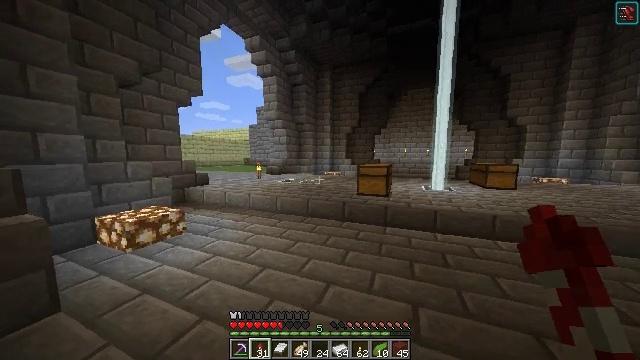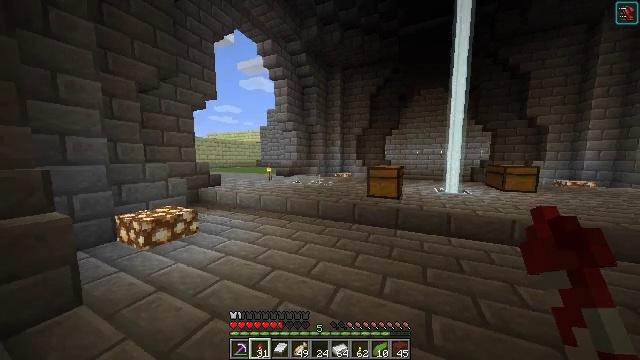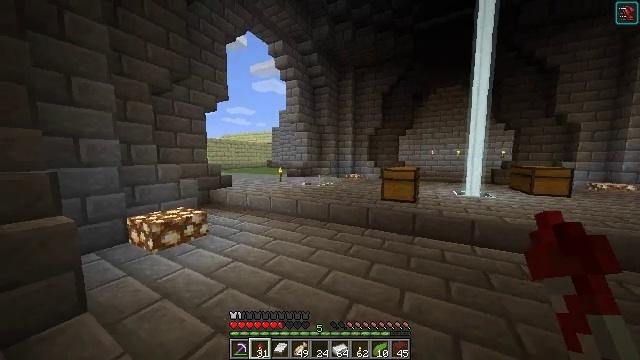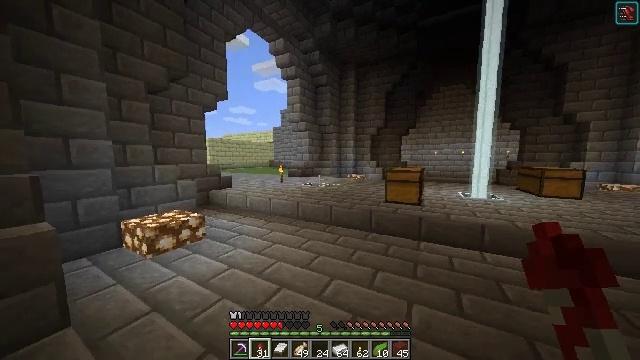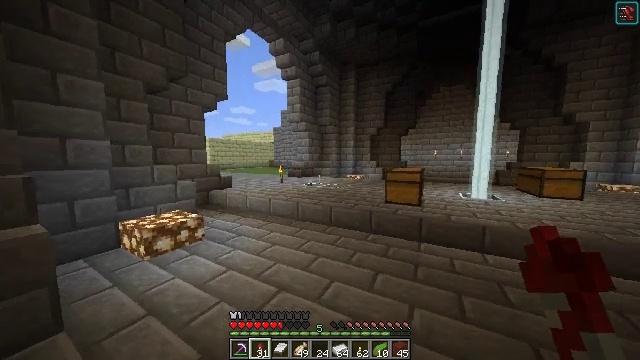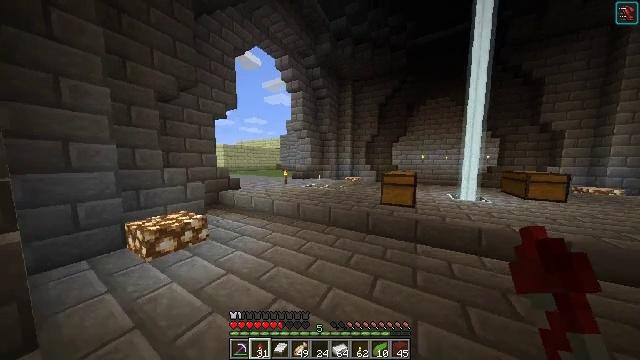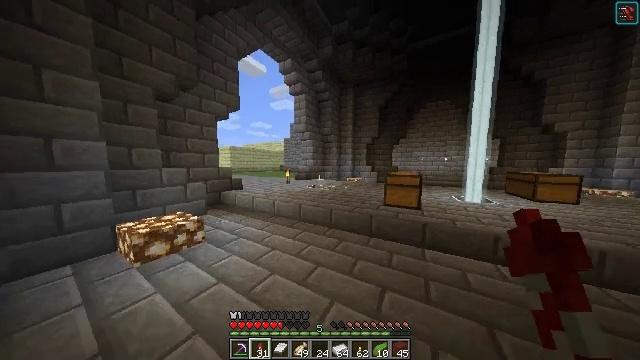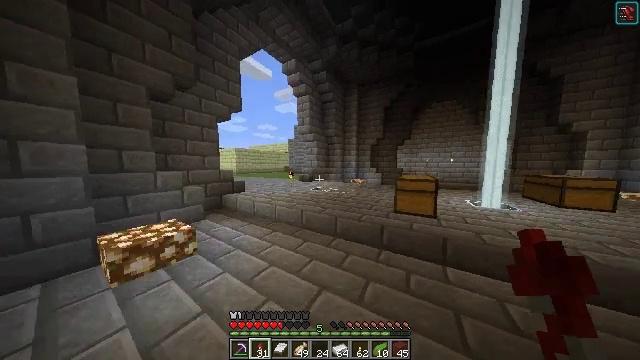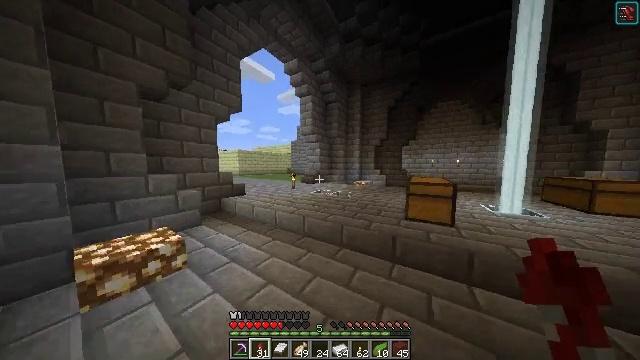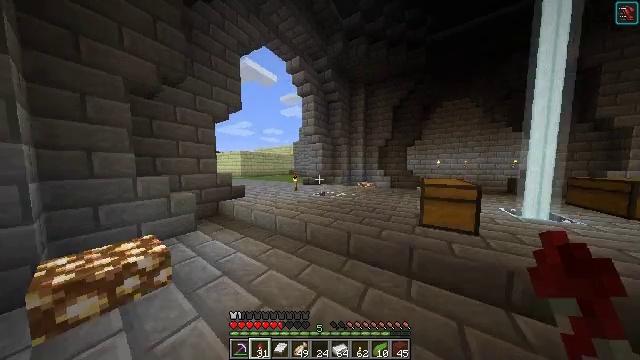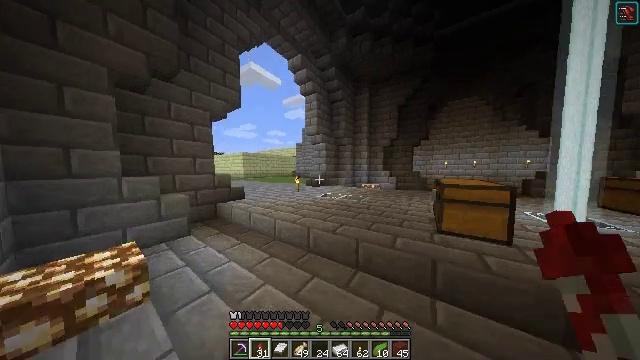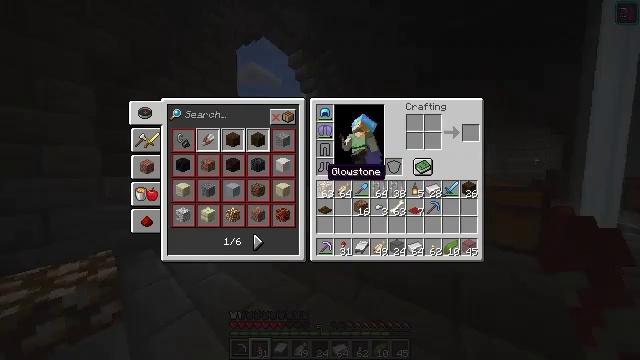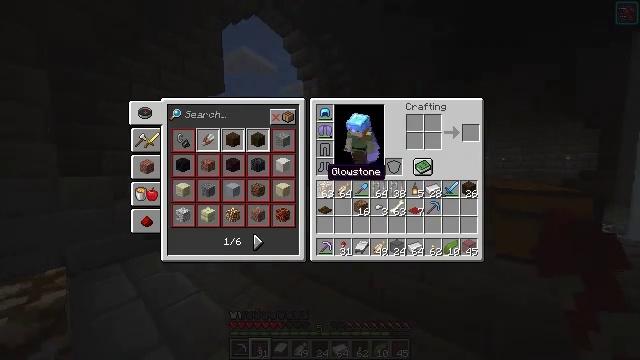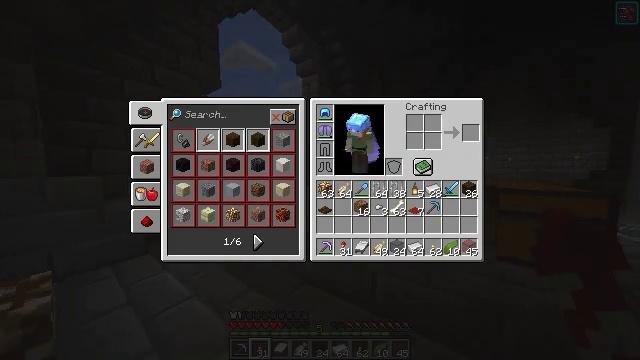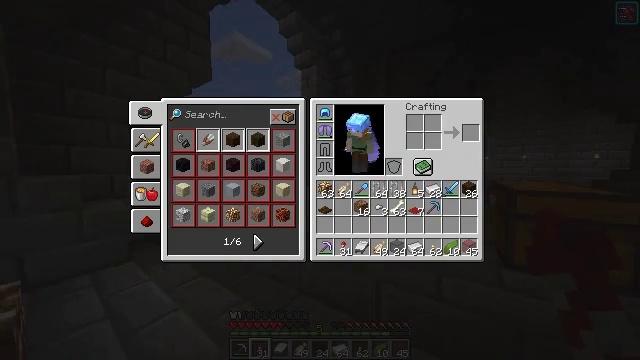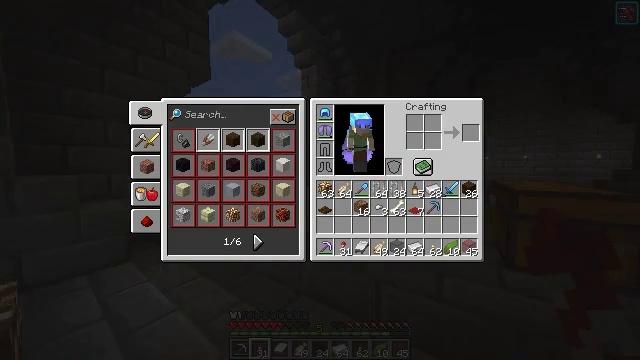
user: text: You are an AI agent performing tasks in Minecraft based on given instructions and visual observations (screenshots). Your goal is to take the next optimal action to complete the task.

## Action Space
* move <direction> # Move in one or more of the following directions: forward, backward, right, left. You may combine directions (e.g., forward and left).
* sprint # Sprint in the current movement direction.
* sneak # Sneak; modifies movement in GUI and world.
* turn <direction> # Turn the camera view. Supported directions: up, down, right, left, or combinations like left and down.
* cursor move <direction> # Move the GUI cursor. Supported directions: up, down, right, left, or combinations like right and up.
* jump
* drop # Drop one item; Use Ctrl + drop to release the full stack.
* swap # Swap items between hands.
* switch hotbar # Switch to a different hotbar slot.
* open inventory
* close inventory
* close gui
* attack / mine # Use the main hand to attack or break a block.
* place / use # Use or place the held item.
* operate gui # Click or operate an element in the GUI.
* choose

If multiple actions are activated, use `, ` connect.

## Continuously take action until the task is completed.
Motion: motion action
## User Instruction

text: Use the crafting table to make iron nugget from iron ingot.
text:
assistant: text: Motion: move forward, turn left
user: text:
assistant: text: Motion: turn left
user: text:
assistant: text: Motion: move forward
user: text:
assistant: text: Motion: move forward
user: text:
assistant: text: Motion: move forward
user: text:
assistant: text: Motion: move forward
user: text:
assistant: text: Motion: move forward, turn left
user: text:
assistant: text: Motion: move forward
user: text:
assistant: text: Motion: move forward
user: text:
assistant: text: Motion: move forward, turn left
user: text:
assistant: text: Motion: move forward, open inventory
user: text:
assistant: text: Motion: open inventory
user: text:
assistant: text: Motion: no_op
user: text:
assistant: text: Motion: cursor move right and up
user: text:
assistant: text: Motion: cursor move right and up
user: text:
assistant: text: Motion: no_op
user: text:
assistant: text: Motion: no_op
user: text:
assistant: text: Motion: no_op
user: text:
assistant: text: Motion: no_op
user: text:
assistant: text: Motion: no_op
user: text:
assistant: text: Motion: no_op
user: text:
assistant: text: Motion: no_op
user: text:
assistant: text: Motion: no_op
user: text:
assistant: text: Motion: no_op
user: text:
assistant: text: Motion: no_op
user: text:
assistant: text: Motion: no_op
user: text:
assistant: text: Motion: no_op
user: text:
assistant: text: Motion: close inventory
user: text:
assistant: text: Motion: close inventory
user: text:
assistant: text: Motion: no_op